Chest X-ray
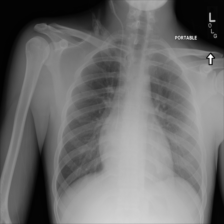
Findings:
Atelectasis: negative
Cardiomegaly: negative
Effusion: negative
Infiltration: negative
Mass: negative
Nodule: negative
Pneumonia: negative
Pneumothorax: negative
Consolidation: negative
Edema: negative
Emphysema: negative
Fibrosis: negative
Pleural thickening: negative
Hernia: negative